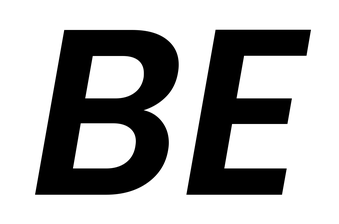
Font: Poppins-SemiBoldItalic